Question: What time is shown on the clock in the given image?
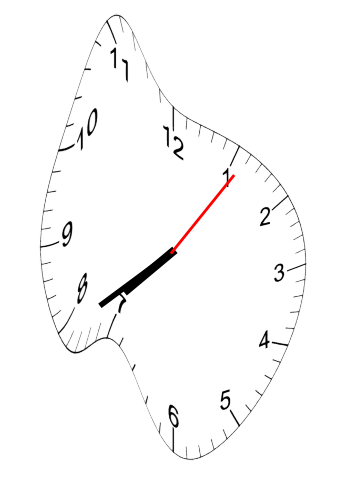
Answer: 07:39:06